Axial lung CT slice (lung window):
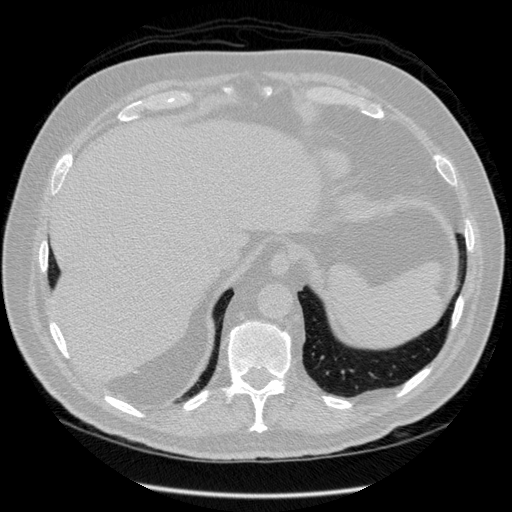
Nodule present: no